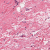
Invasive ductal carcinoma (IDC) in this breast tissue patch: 0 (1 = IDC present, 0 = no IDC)